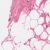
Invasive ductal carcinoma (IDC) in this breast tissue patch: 0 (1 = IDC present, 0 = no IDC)